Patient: sex M, age 36
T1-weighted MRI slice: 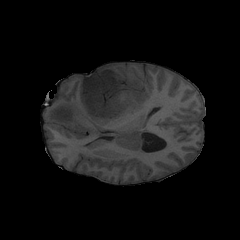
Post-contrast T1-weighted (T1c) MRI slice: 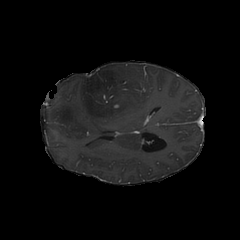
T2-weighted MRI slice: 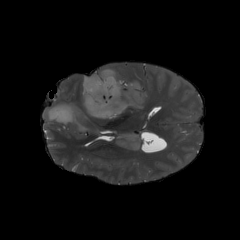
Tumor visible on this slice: yes
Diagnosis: Glioblastoma, IDH-wildtype
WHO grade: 4